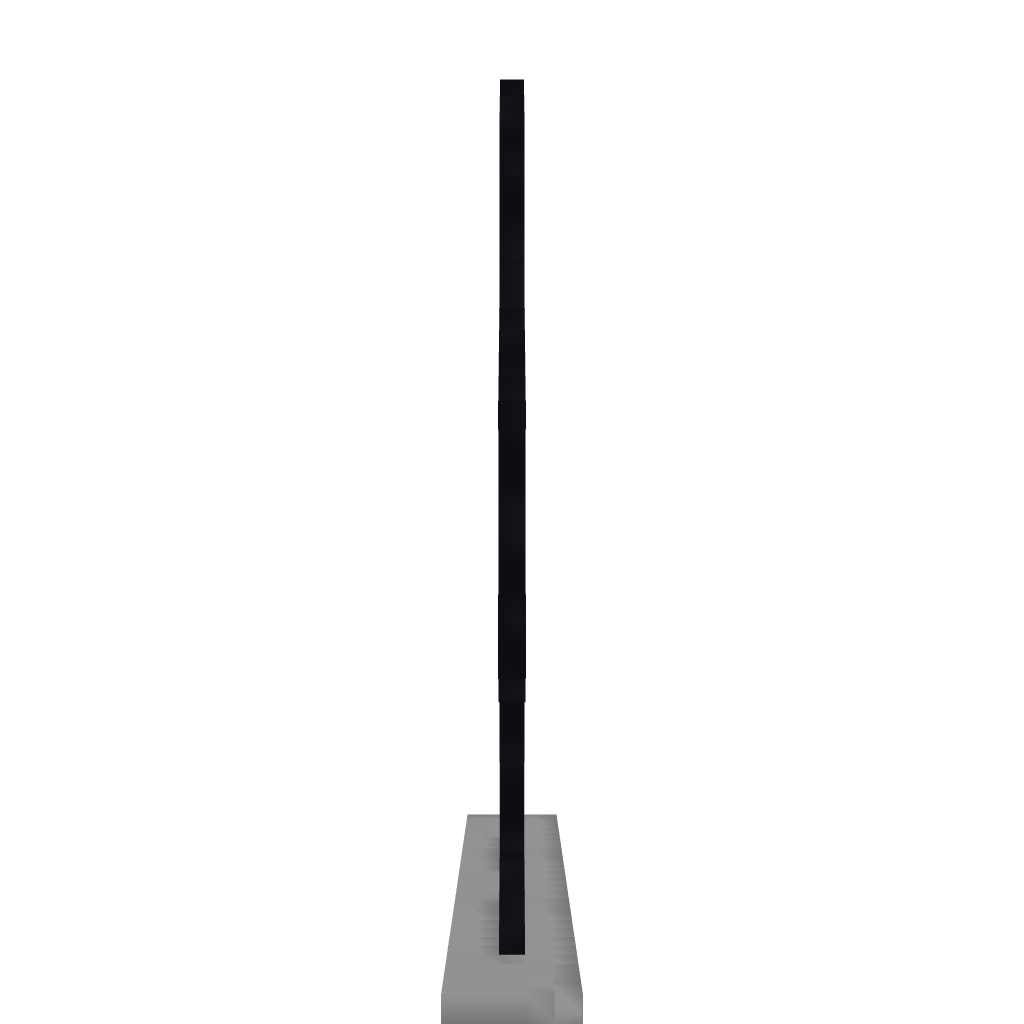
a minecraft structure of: Finn The Human